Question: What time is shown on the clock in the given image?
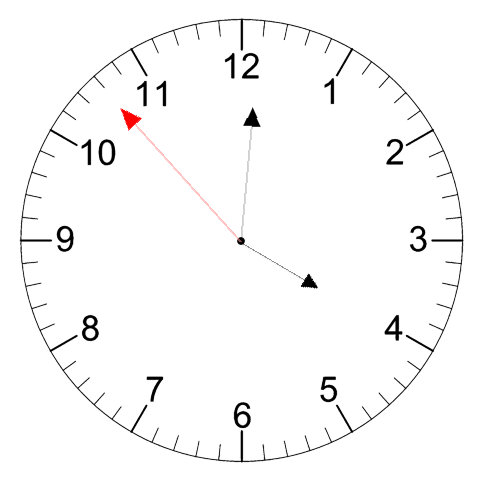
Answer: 04:00:53